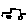
Label: car